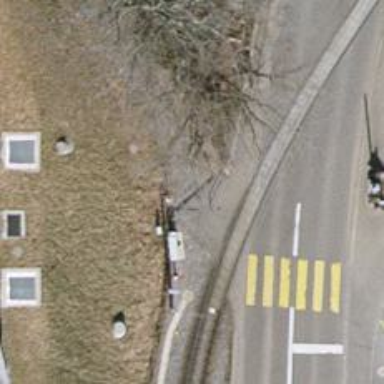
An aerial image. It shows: Cycle barrier.